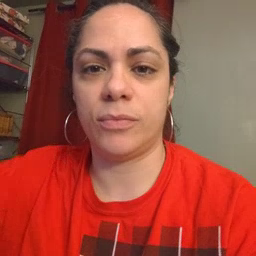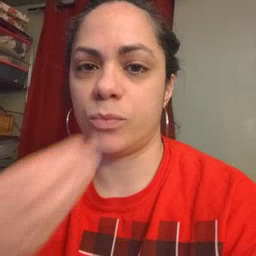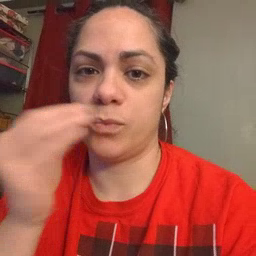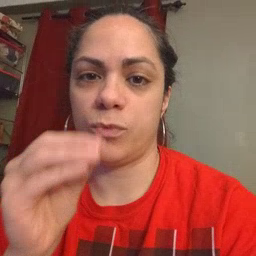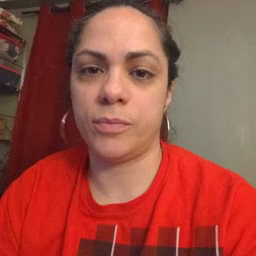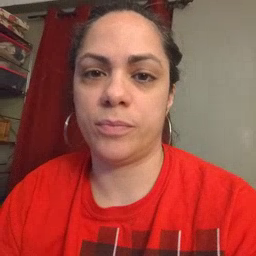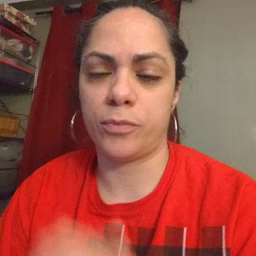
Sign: kiss